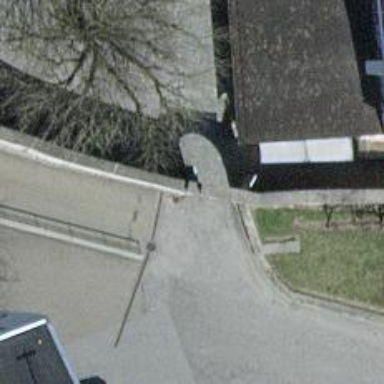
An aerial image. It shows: Gate.